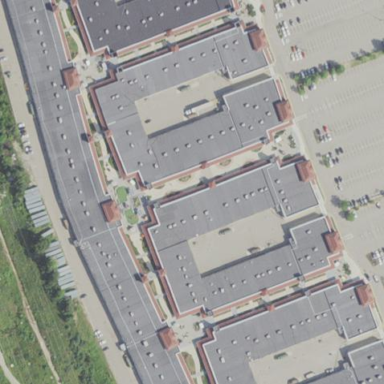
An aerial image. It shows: Retail building.